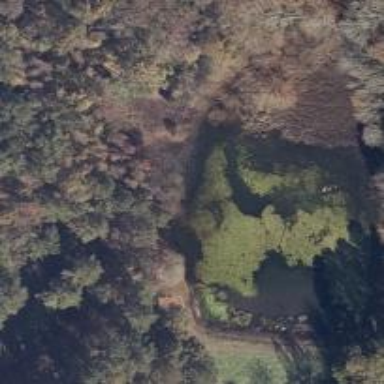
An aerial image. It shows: Serene pond surrounded by nature.